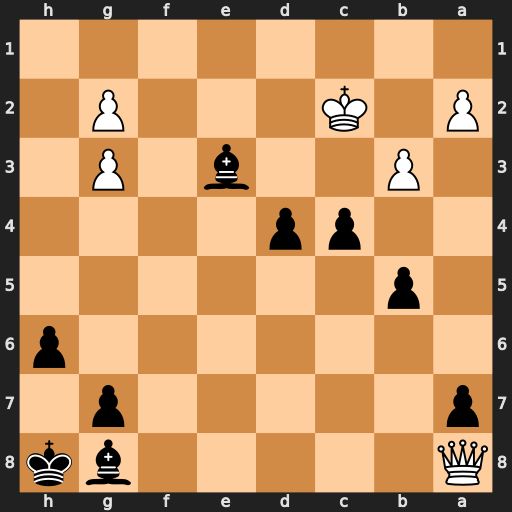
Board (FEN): Q5bk/p5p1/7p/1p6/2pp4/1P2b1P1/P1K3P1/8
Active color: b
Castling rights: -
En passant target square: -
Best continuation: d3+ Kc3 b4+ Kxb4 Bd2+